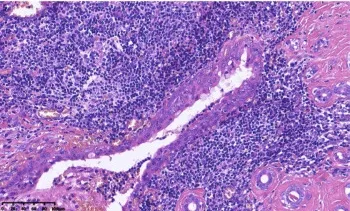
Microscopic features of Case 1. The cyst wall was lined with stratified epithelium, and the subepithelial stroma demonstrated dense lymphocytic arrangement, forming lymphoid follicles; (C) Epithelial cells, polygonal in shape with eosinophilic cytoplasm, exhibited a crowded pattern devoid of obvious polarity.
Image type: pathology (h&e)